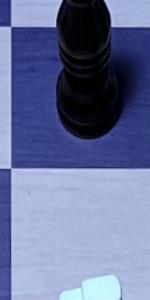
Label: Empty